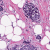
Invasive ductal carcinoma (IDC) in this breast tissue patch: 1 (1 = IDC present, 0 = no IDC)